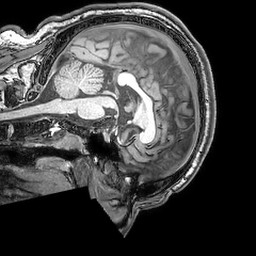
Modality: T1w
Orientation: sagittal
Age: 25
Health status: ill
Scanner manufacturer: philips
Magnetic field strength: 3 T
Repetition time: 0.007 s
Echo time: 0.0035 s